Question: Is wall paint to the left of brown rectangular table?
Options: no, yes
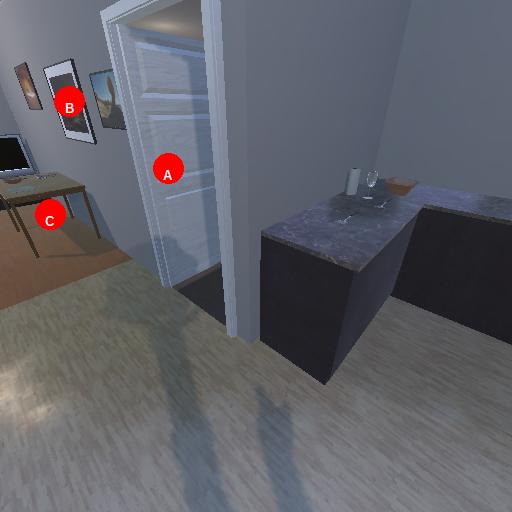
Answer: no